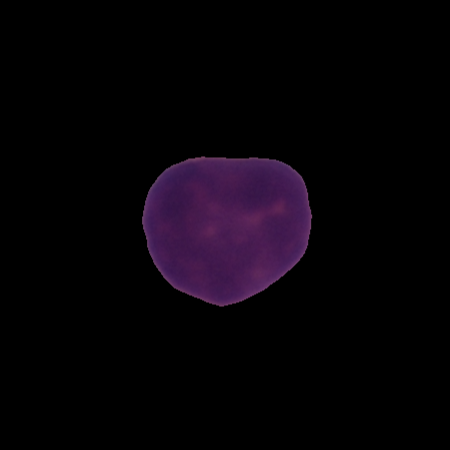
Label: healthy